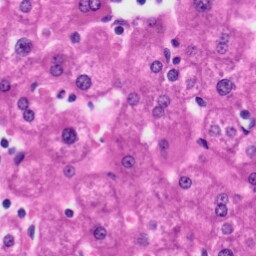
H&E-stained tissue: Liver